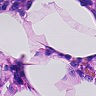
Metastatic tissue present: no